Question: I'm not sure how to use Serilog's LogContext with the CouchDB sink.
A simple example to show my current usage:
'''
using (LogContext.PushProperty("Track", "hi"))
{
this.Log.Information("test");
}
'''
And what I see in CouchDB Futon:

My understanding is that LogContext will add a "Track" field with the value of "hi" to all Serilog logs until it's disposed. But, I'm not seeing that happening.
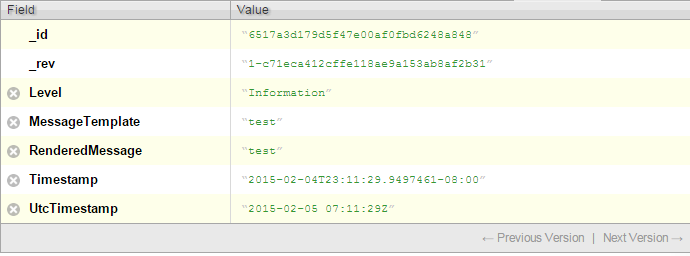
Answer: (Not sure how to answer my own question, I found the solution with further research.)
In order to use the LogContext class like I was, the logger needs to be initialized with:
'.Enrich.FromLogContext()'
I thought I had done this, but I ...didn't.
'''
this.Log = new LoggerConfiguration()
.WriteTo.ColoredConsole()
.WriteTo.CouchDB("http://127.0.0.1:5984/logs")
.Enrich.FromLogContext()
.CreateLogger();
'''
This is explained at: <URL>